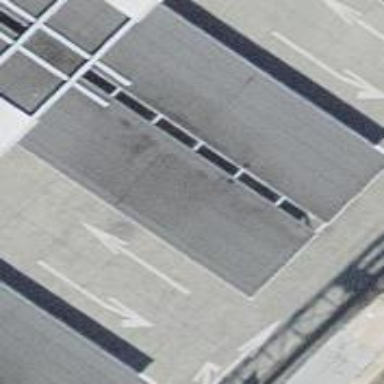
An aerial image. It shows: Concrete parking aisle on service road.